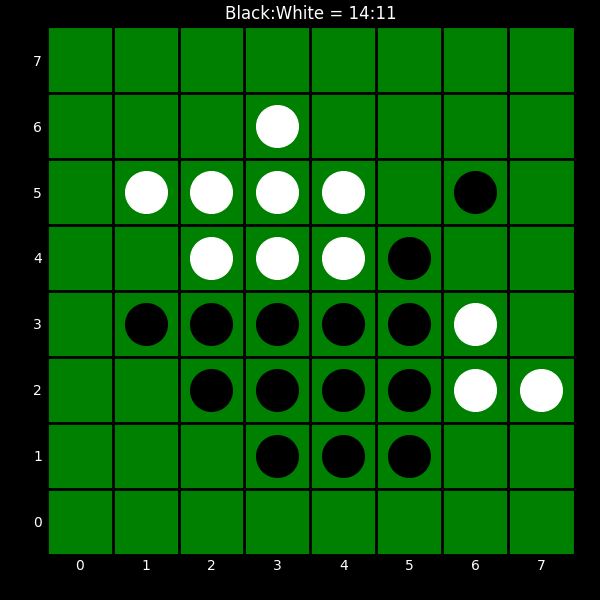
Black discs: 14
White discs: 11